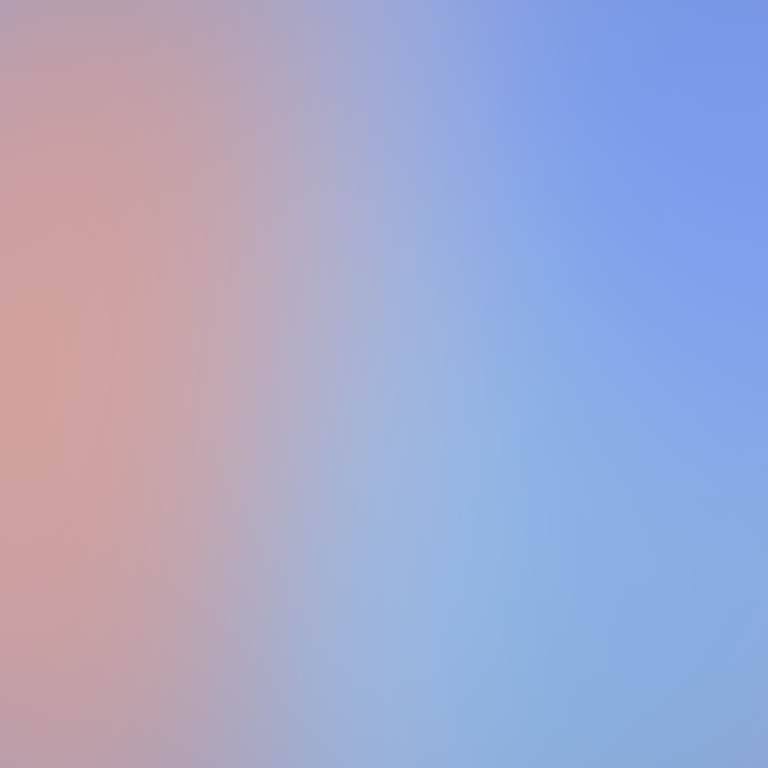
Abstract light effect, smooth gradient from soft pink to light blue, serene atmosphere, diffuse light, no room, no furniture, no objects.